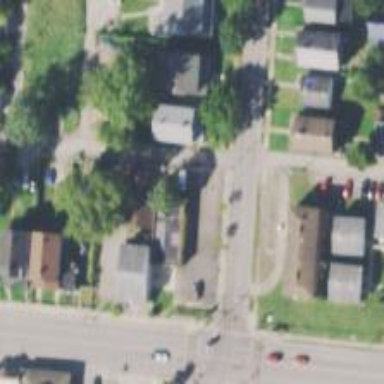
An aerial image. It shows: Alley classified as service road.